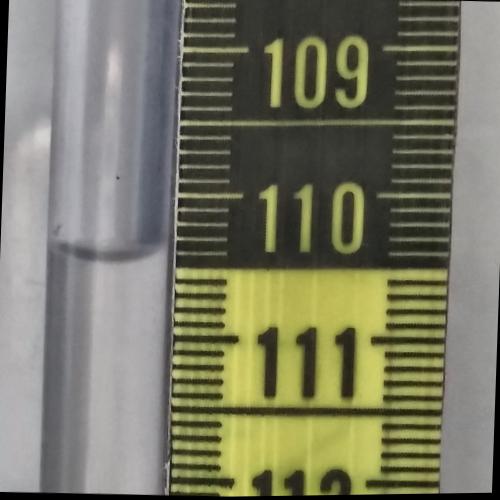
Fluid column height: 110.4 cm